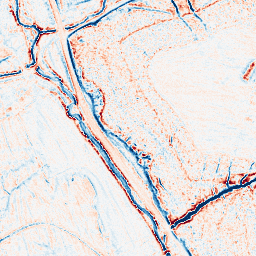
Category: edge_preserving
Decomposition family: anisotropic_diffusion
Decomposition parameters: iterations: 10
kappa: 100
gamma: 0.15
Upsampling method: cubic_catmull_rom
Upsampling parameters: scale: 2
Upsampling scale: 2